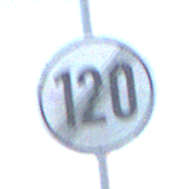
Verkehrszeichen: EndeGeschwindigkeit120
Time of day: SunriseSunset
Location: Outdoor (Nature)
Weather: Clear
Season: NotSpecified
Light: Natural